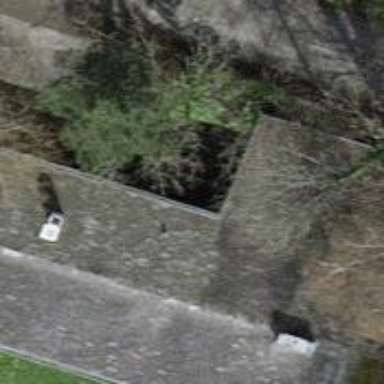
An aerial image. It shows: View of roof of building.